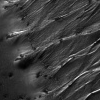
Atmospheric dust classification: not_dusty